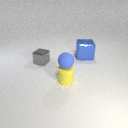
small blue rubber sphere above small yellow rubber cylinder